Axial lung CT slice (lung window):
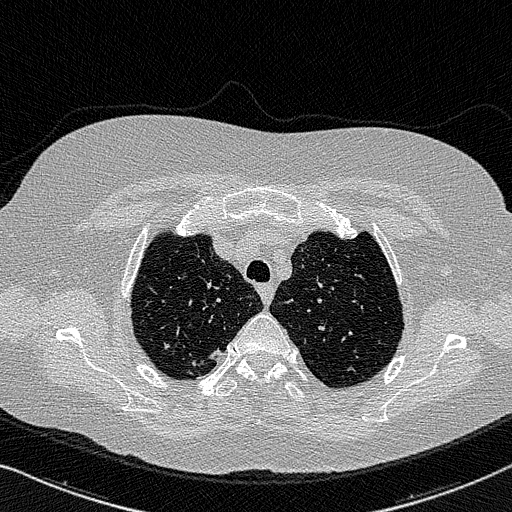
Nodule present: no